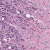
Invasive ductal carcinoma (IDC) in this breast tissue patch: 1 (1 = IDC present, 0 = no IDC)